Question:
Ive seen example of :
'''
int[] a1 = { 1, 2, 3 };
int[] b1 = { 1, 2, 3 };
a1.Equals(b1) //false
a1.Equals(b1,EqualityComparer<int>.Default)); //true
'''
However I cant get the overloaded method as you see...
what am i missing ?
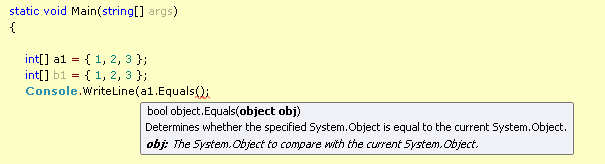
Answer: There's no such method on 'System.Object'(or any other type that would allow such use on an array of ints).
I think you're looking for <URL> method, an extension-method from LINQ to Objects:
'''
a1.SequenceEqual(b1, EqualityComparer<int>.Default)
'''
although you might as well equivalently do:
'''
a1.SequenceEqual(b1)
'''
EDIT: If you want to use the 'Equals' method from 'IStructuralEquatable', you'll have to cast to the interface since arrays <URL>:
'''
((IStructuralEquatable)a1).Equals(b1, EqualityComparer<int>.Default)
'''